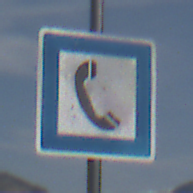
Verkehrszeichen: Fernsprecher
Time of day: MorningAfternoon
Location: Outdoor (Nature)
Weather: PartlyCloudy
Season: NotSpecified
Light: Natural